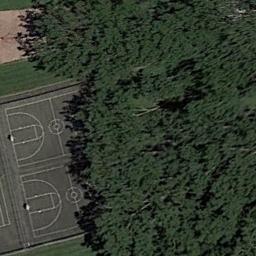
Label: basketball_court